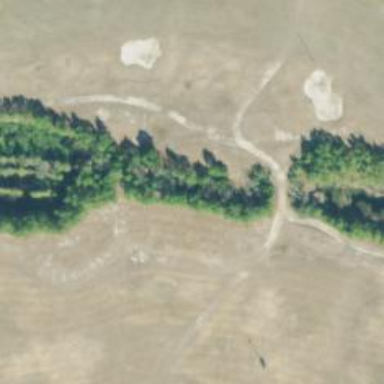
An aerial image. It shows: Golf course feature - water hazard.